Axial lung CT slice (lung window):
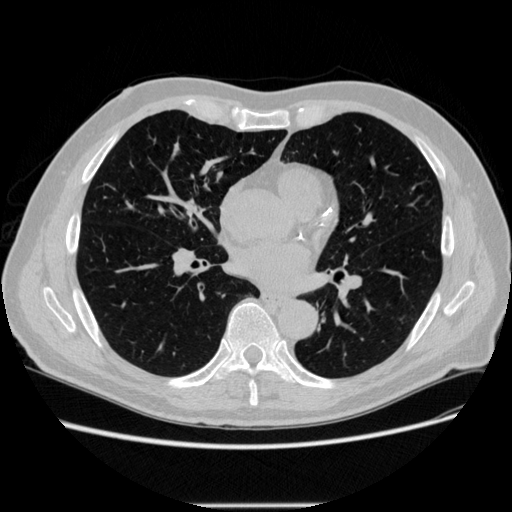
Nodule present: no